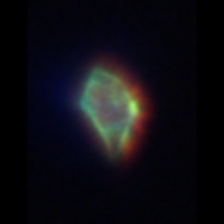
Taxon: Gyrodinium
Group: Dinoflagellates